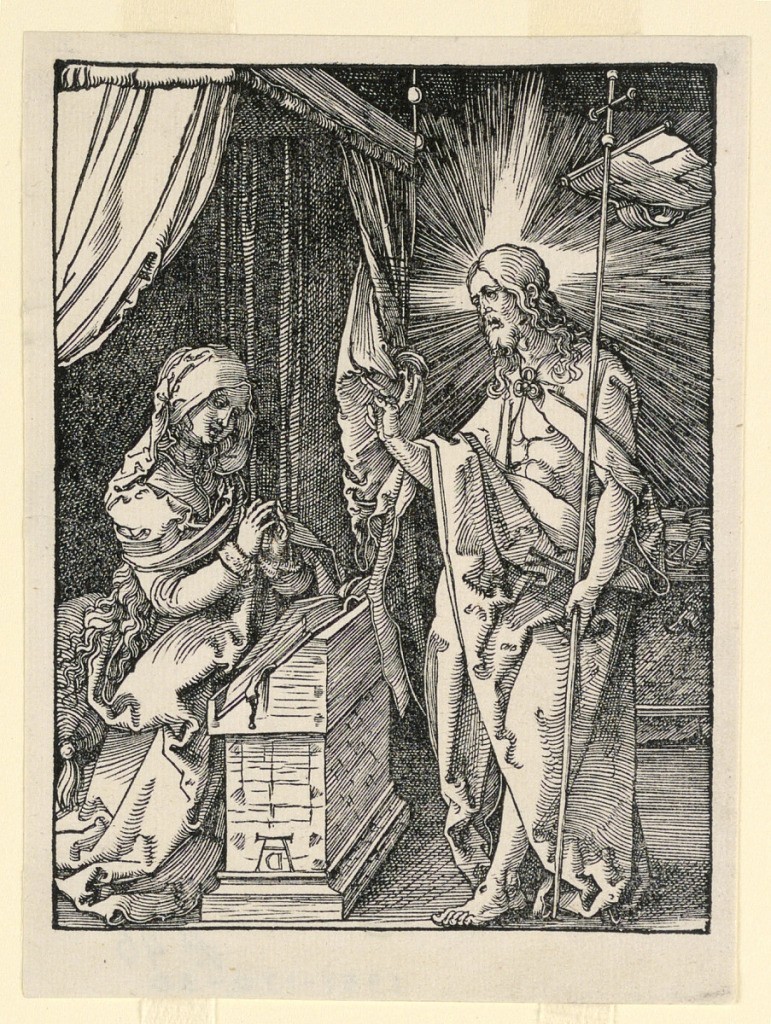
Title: Christ Appearing to His Mother
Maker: Albrecht Dürer, German, 1471–1528
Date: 1509–1511
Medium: Woodcut on off-white laid paper
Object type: Print
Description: The Virgin, at left, kneels before a prie-dieu, her hands clasped before her. Christ stands at right facing the Virgin, his right hand raised in blessing, his left hand holding his banner. Monogram of Dürer on base of prie-dieu, lower left.